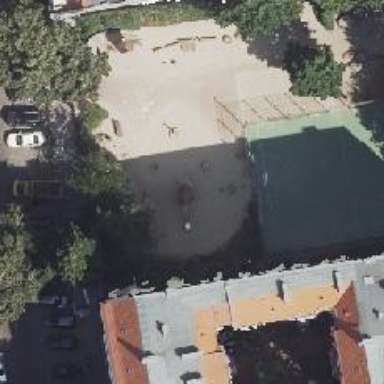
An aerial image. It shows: Playground featuring climbing frame.